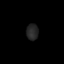
Tissue: skin
Cell type: Epithelial cells
Senescence score: 0.2618
Nuclear area (px): 191
Mean DAPI intensity: 37.424